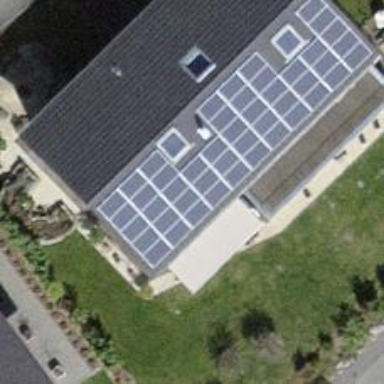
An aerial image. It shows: Solar power generator using photovoltaic panels.